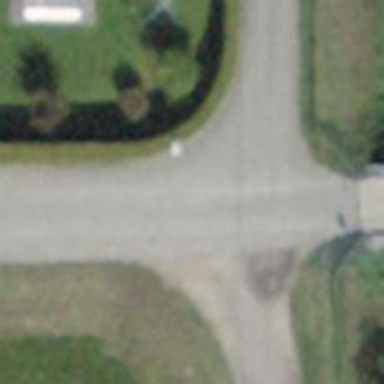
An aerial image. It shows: Bridge on unclassified asphalt road with top-grade track type.